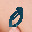
Label: 0